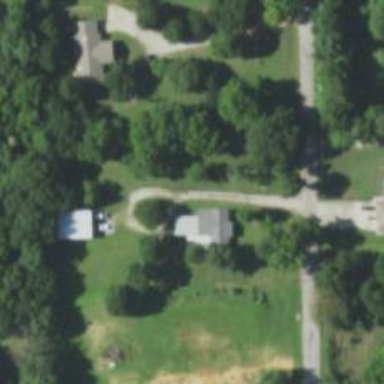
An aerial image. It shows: Driveway leading to service road.